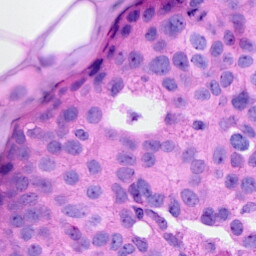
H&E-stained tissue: Breast